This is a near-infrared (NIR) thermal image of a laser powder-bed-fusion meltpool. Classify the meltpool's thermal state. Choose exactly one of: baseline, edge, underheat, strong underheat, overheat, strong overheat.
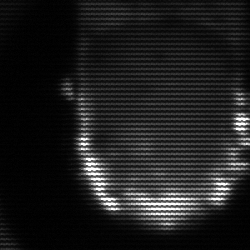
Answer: baseline